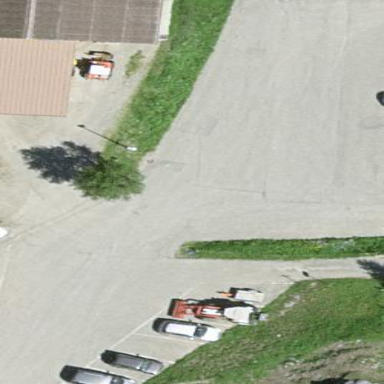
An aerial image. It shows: Parking area.